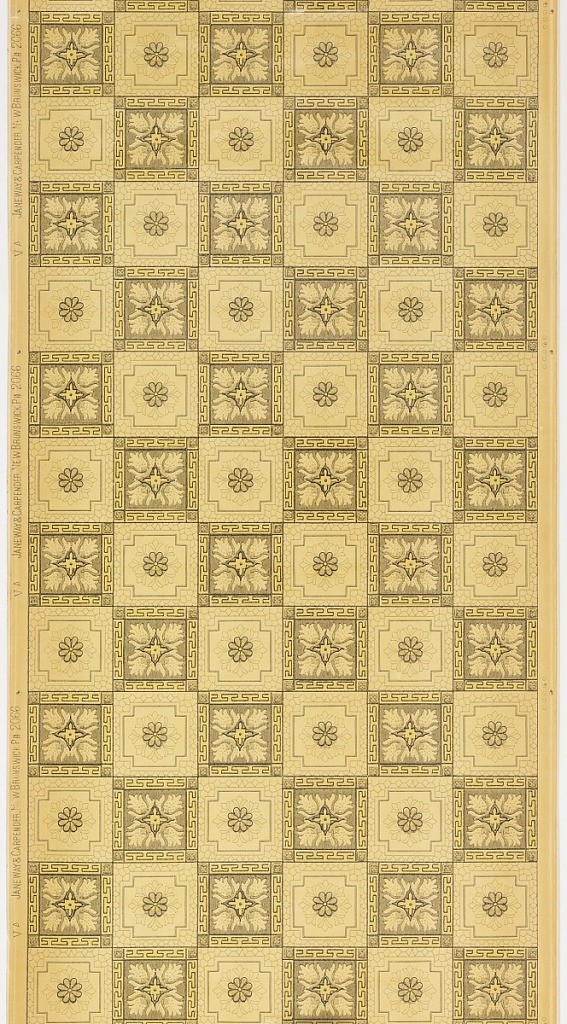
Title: Sidewall
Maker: Janeway & Carpender, New Brunswick, New Jersey, est. ca. 1872
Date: ca. 1910
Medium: Machine-printed and varnished paper
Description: Tile design, alternating dark and light. Each tile element contains a rosette. Printed in shades of brown and yellow.